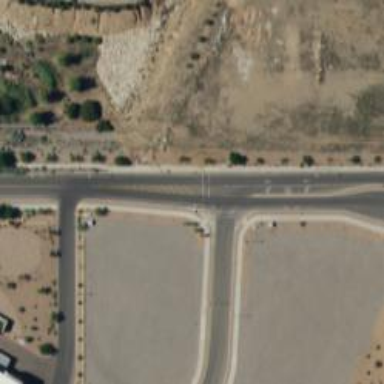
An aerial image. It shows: Solid crossing edge road marking.